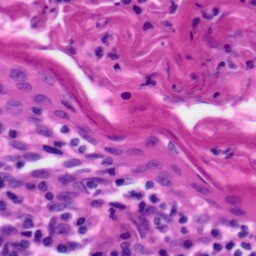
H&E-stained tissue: Tonsil